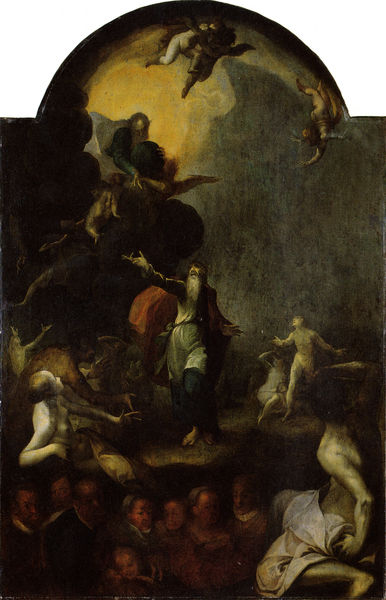
Titel: Vision des Ezechiel
Künstler: Matthäus Gundelach
Standort: Zebrák
Institution: Pfarrkirche Sv. Vavrinec, Friedhofskapelle Sv. Rocha
Schlagwörter: blau, dunkel, felsen, flügel, gemälde, gott, gruppe, hand, himmel, kampf, körper, mann, nackt, schatten, weiß, wolken, frauen, gelb, grün, komposition, landschaft, menschen, braun, bunt, busen, frau, geste, grau, hell, holz, kleider, köpfe, licht, männer, nacht, schwarz, szene, blick, gebäude, haus, rot, tuch, wolke, beige, hochformat, menge, bart, gesichter, richter, arm, augen, bibel, blass, blicke, falten, gesicht, kleidung, lang, mensch, rahmen, stehen, stein, tod, gesten, hände, porträt, schauen, öl, erde, häuser, kirche, sonne, boden, dunkelheit, gold, haare, sitzend, stehend, stoff, gewänder, kind, personen, bühne, person, höhle, fliegen, rund, engel, bewegt, brüste, liebe, liegen, düster, sitz, bogen, zuschauer, risse, kuppel, erhaben, barbe, homme, portrait, warten, fallen, hoch, foto, fotografie, oben, adam, eva, nacktheit, mond, glaube, religion, strahlen, schweben, rückenfigur, steht, barfuß, knien, tote, fliegend, bedrohlich, volk, gestik, beten, gebet, menschenmenge, altar, gestalten, halbrund, zeuge, eiss, firnis, nimbus, jesus, jesus christus, ostern, dynamisch, christlich, hölle, jüngstes gericht, leid, manierismus, wesen, fall, sturz, rouge, sombre, bleich, erscheinung, heiliger, heilige, fresko, femme, erleuchtung, jünger, putten, anbetung, lumière, mort, ombre, empor, soleil, ciel, rundung, main, auferstehung, aufstieg, altarbild, erlösung, himmelfahrt, verkündigung, aufstrebend, unterwelt, vieillard, enfant, mouvement, reve, songe, ange, anges, cape, malgrund, gottvater, anhimmeln, passion, holzgrund, buste, triste, paradis, baroque, orangr, dieu, hochschauen, sünder, retable, enfer, darbietung, vision, saint, hochblicken, diable, portröt, nus, fliegt, passage, famille, personnes, denukel, fat, gestei, hailiger, halbrundw, élan, élen, allongé, nu, vieil homme, clair-obscur, antoine, becaffumi, appel, tendu, enfers, damnés, ténèbres, levant les yeux, yeux levés, agenouillé, redet